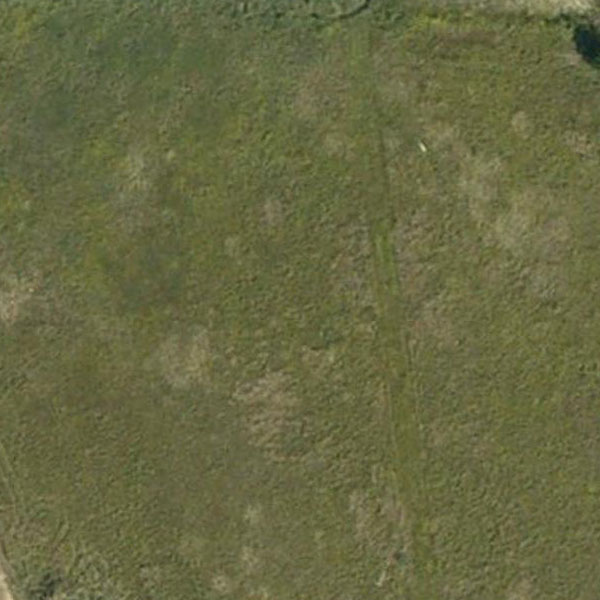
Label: Meadow